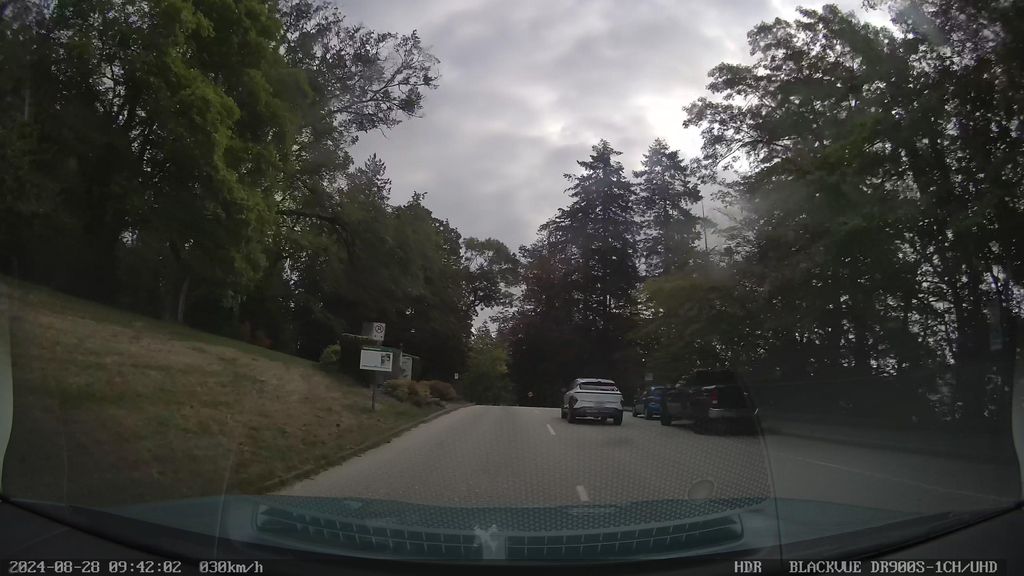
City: vancouver